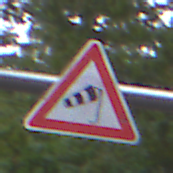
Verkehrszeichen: SeitenwindVonRechts
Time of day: MorningAfternoon
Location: Outdoor (Urban)
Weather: Overcast
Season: NotSpecified
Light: Natural